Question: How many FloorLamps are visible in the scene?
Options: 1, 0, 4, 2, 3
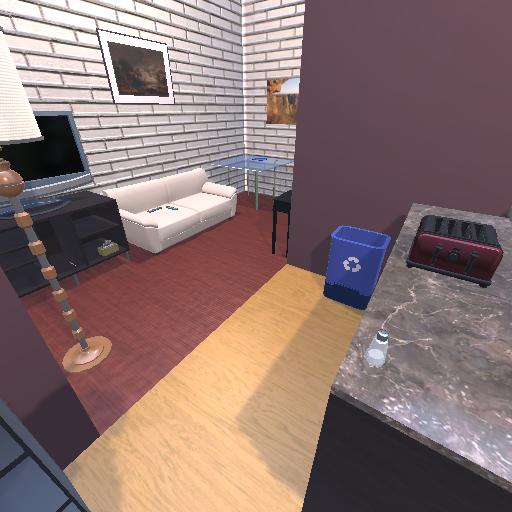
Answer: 1